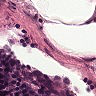
Metastatic tissue present: no